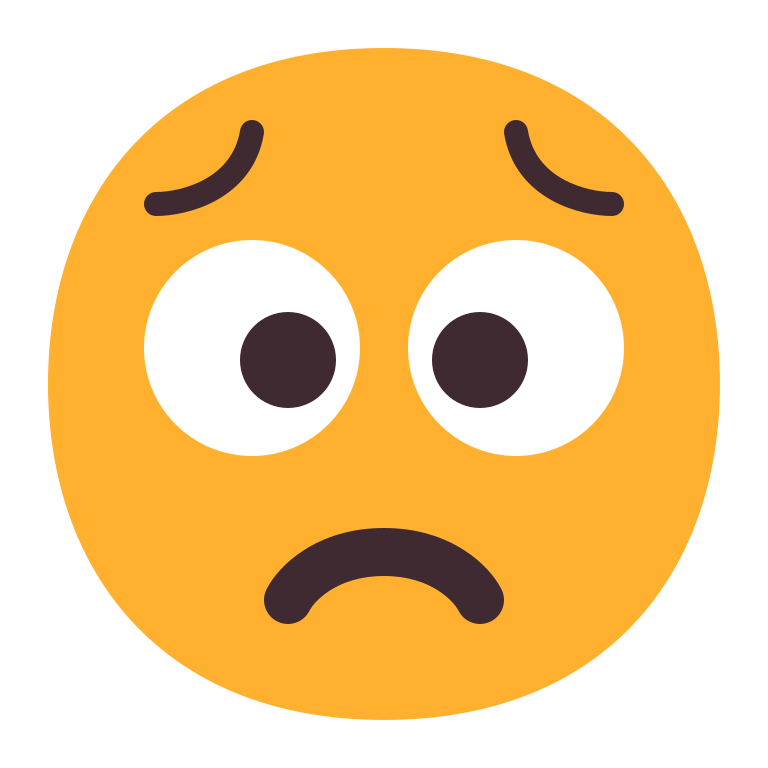
worried face flat